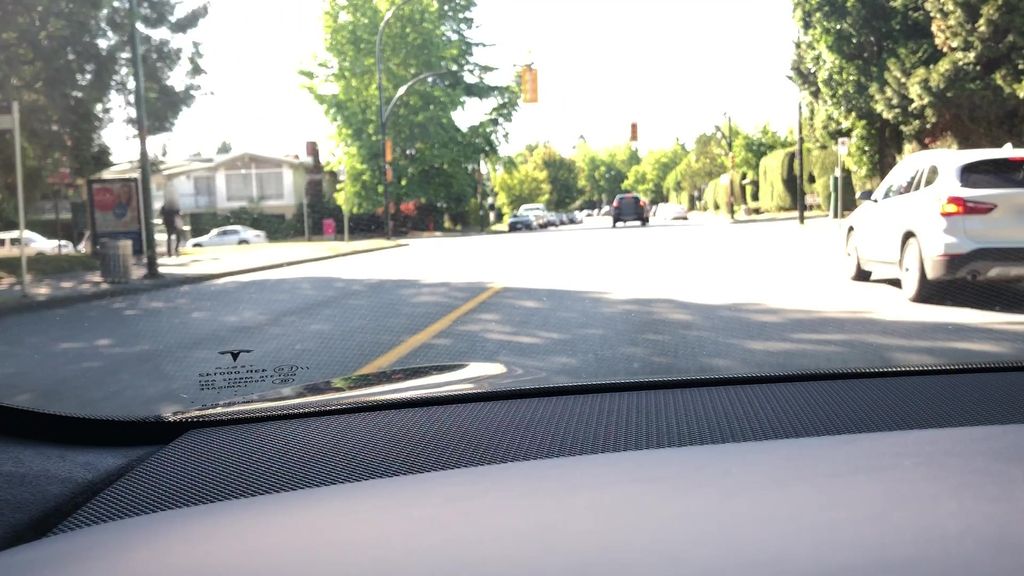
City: vancouver